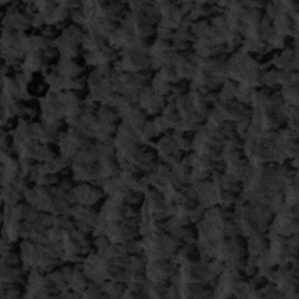
Label: frost